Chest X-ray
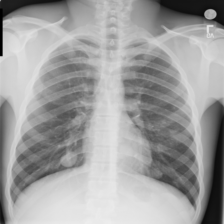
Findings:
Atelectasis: negative
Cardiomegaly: negative
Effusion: negative
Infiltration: negative
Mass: negative
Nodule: negative
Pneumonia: negative
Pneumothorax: negative
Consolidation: negative
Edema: negative
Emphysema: negative
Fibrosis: negative
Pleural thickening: negative
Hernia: negative